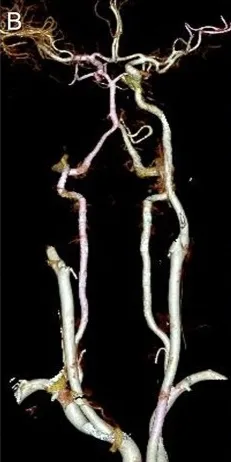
The results of different imaging during the first hospitalization. (B) CTA showed the right ICA occluded.
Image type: radiology (ct)